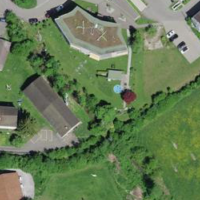
EUNIS habitat code: 55
Species observed at this site:
Euonymus europaeus
Humulus lupulus